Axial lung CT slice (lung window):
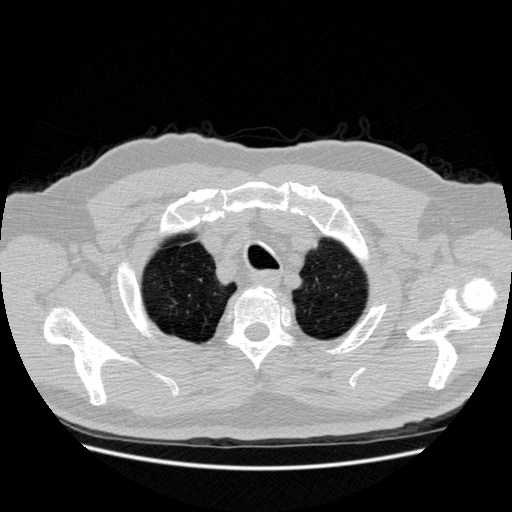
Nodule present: no